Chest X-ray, AP view. Patient: 26 years old, sex M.
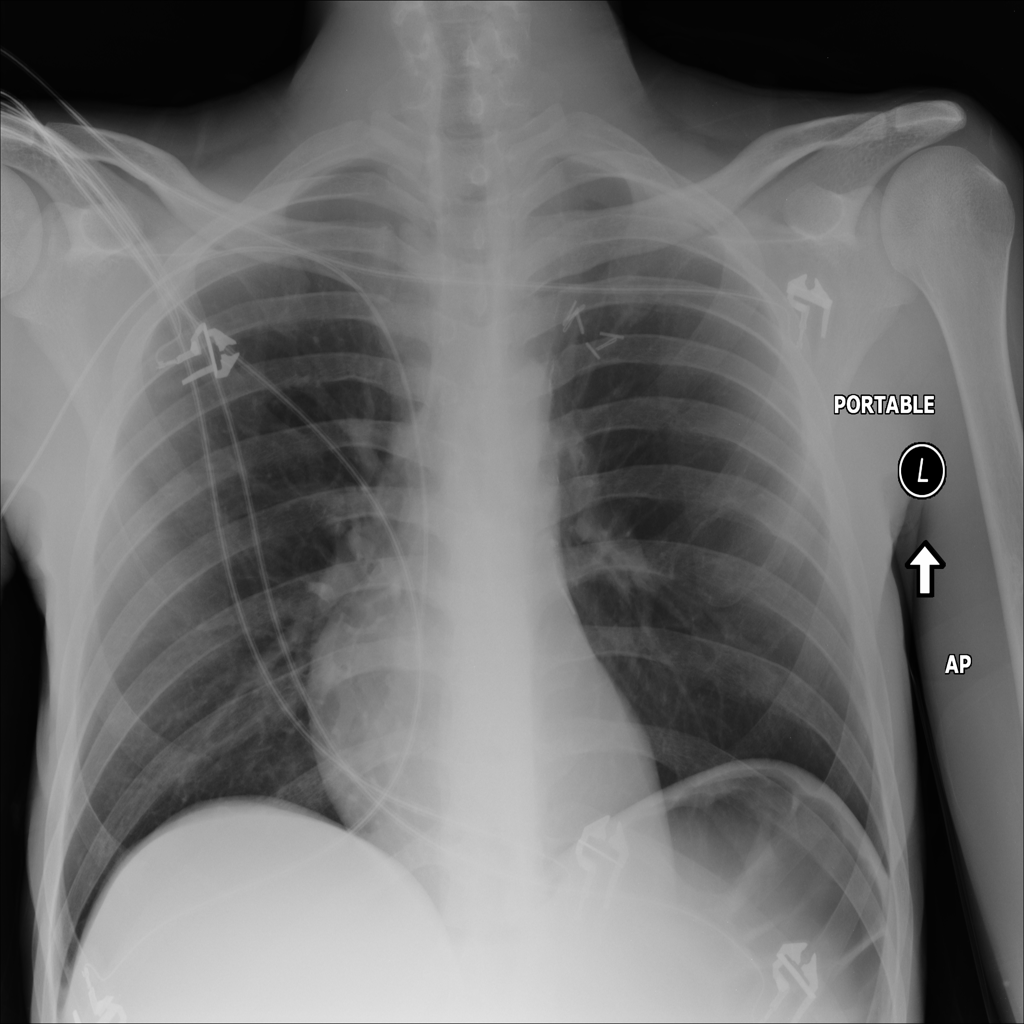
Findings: No Finding